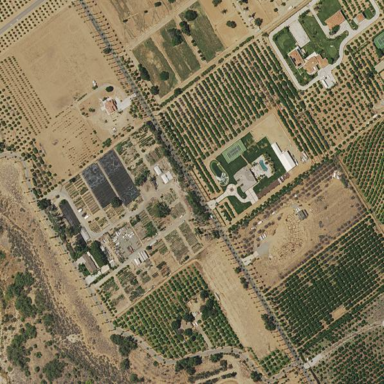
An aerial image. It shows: Orchard.